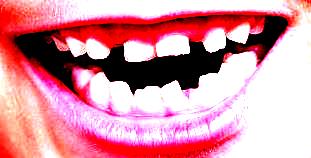
Condition: hypodontia